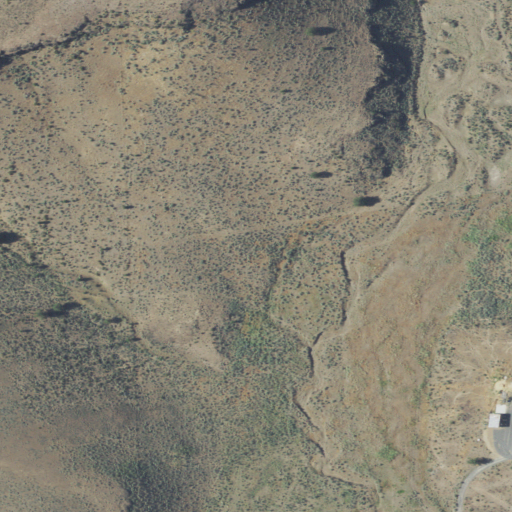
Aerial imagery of valley in Oregon named Fenwick Canyon containing shrub and grassland